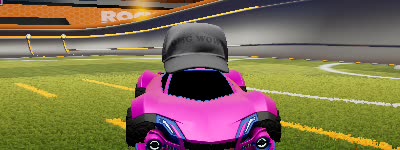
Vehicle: werewolf